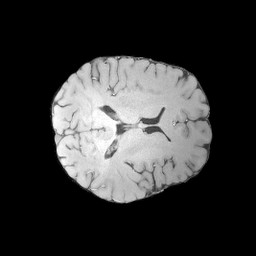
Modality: MP2RAGE
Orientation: axial